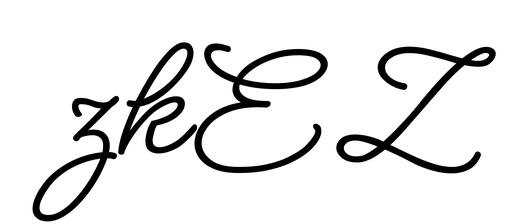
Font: MeowScript-Regular